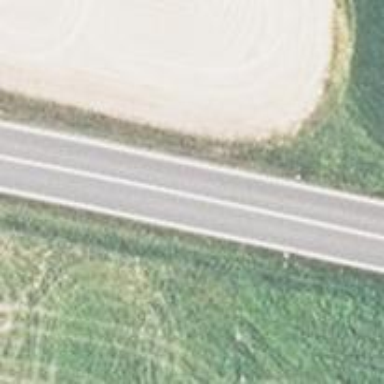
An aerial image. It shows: Asphalt road classified as primary highway.